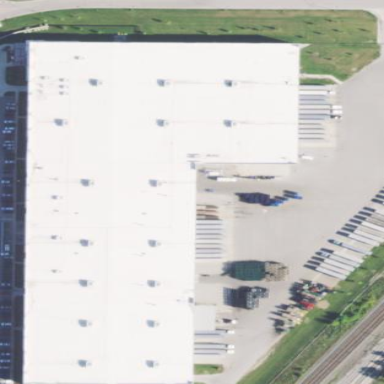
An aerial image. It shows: Industrial building.